Question: What is the way to make IntelliJ fonts use Ubuntu fonts, my OS fonts are all anti-aliased however when I fire up IntelliJ the fonts does not look good.
Here is a screenshot of my IntelliJ using Oracle JDK:

I have already added these in the :
'''
-Dawt.useSystemAAFontSettings=on
-Dswing.aatext=true
-Dsun.java2d.xrender=true
'''
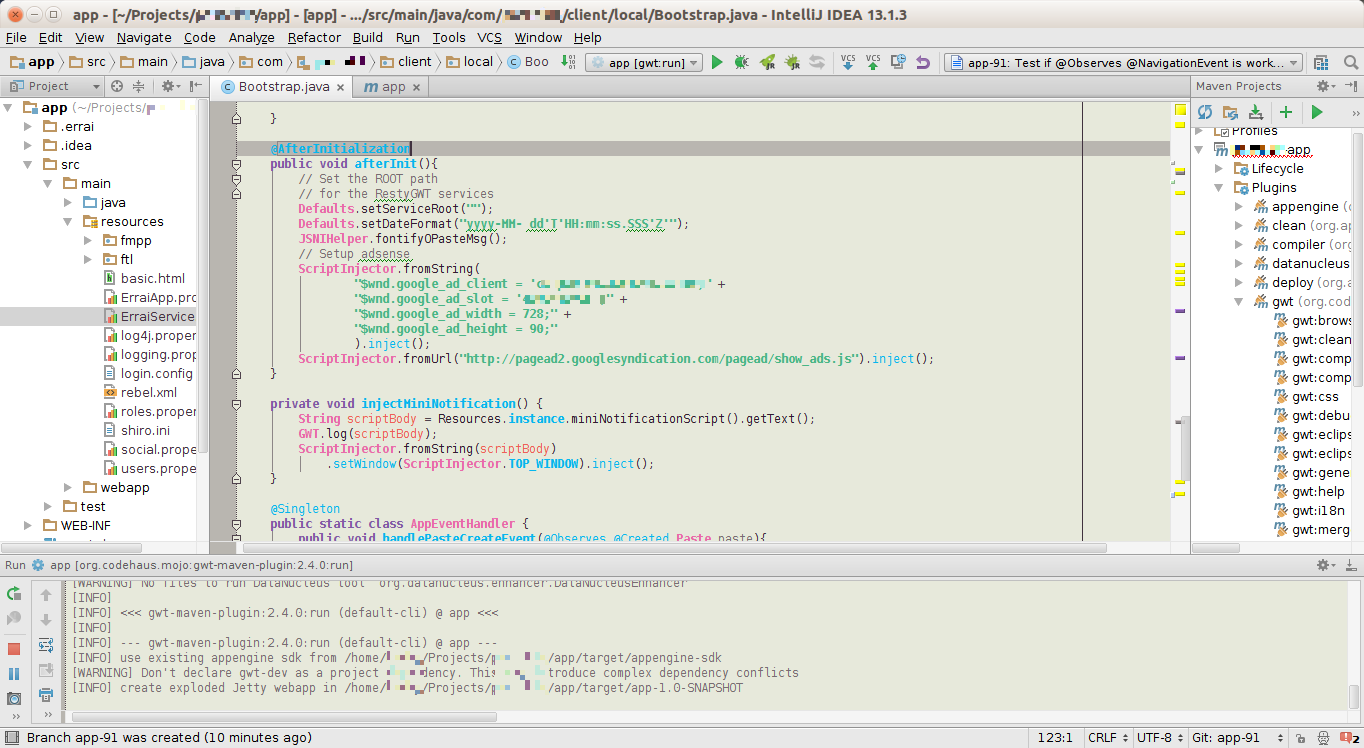
Answer: At the moment I am using Intellij on Ubuntu with Xfce 4. The fonts in the editor are much nicer than under Unity.
Also I am using the dark UI - again much nicer that light with the same settings.
Check that you have this settings in your idea(64).vmoptions
'''
-Dawt.useSystemAAFontSettings=lcd
'''
(if it doesn't help, or is even worse with this settings try different values from <URL>
Also, I don't have this option so you could try to remove it.
'''
-Dsun.java2d.xrender=true
'''